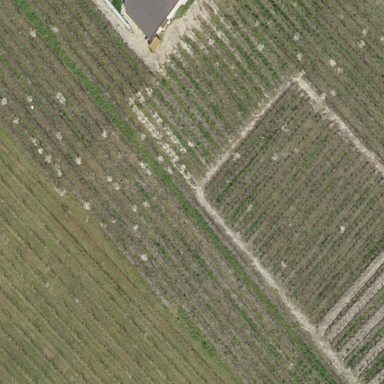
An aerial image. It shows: Vineyard growing grapes.